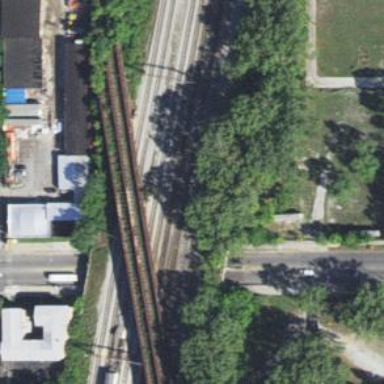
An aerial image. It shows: Abandoned railroad bridge.